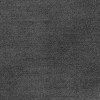
Atmospheric dust classification: dusty